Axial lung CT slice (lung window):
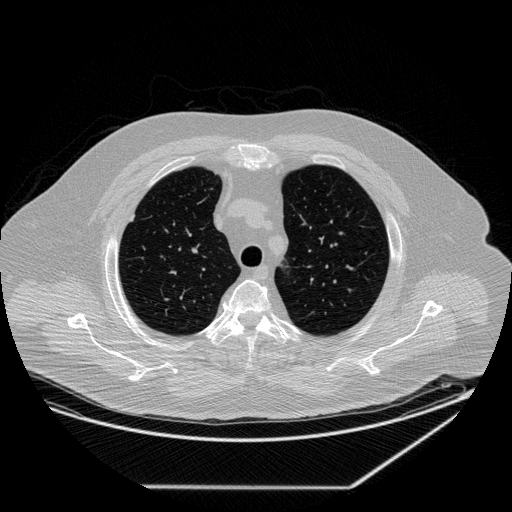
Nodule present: no